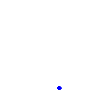
Particle: kaon